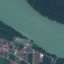
Land use / land cover: River